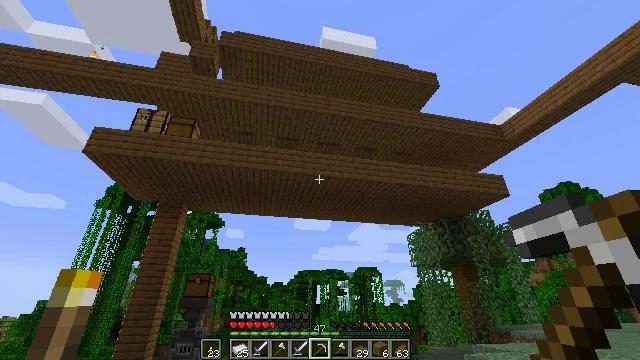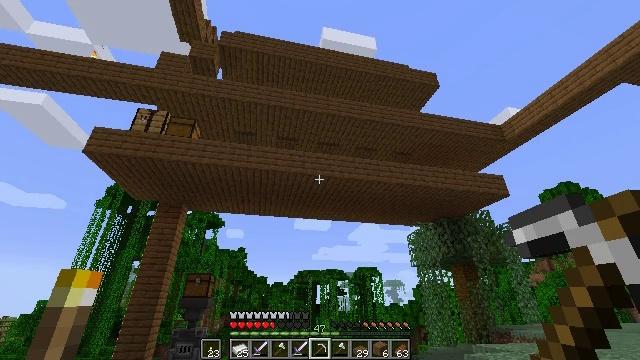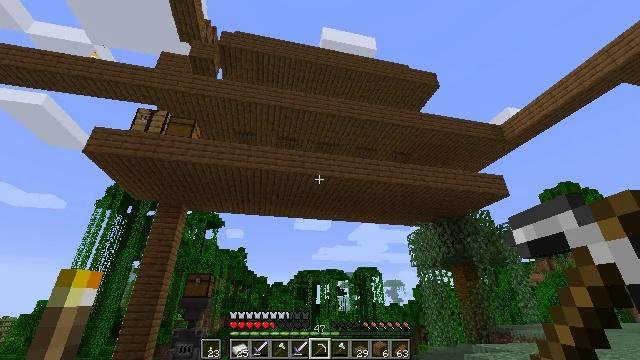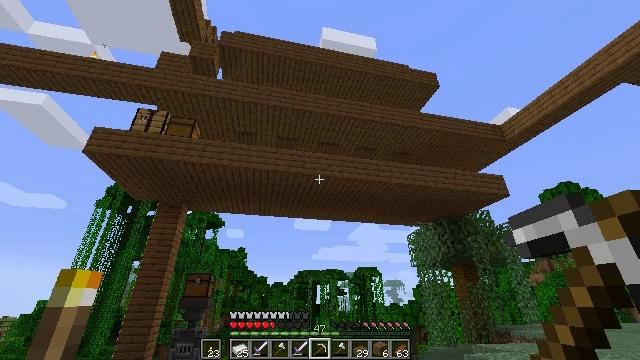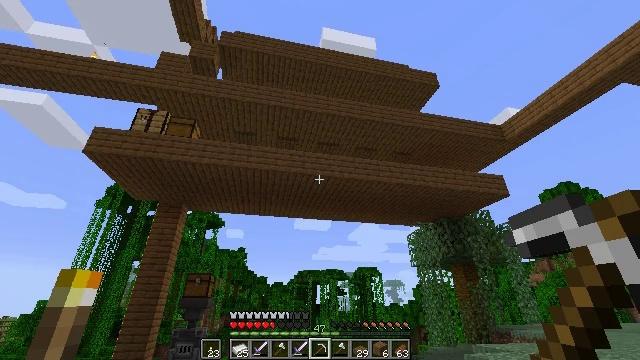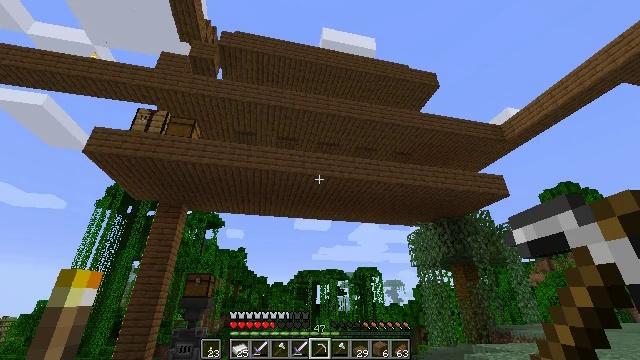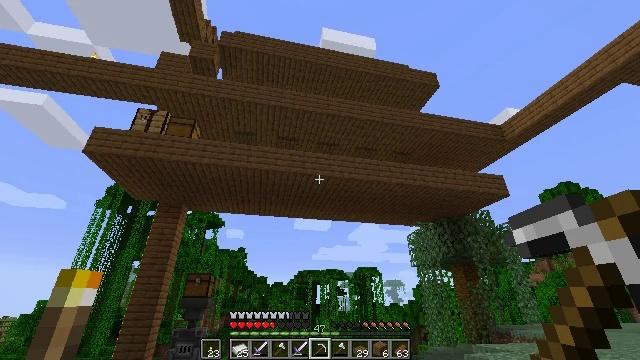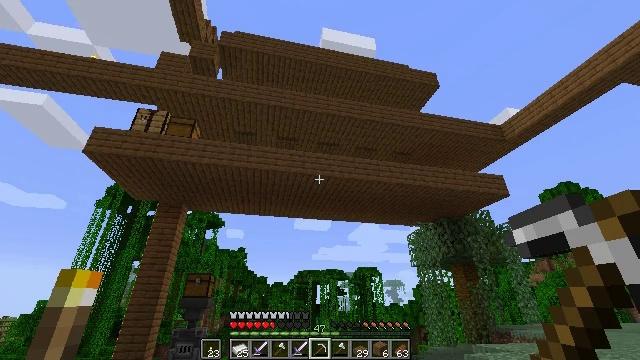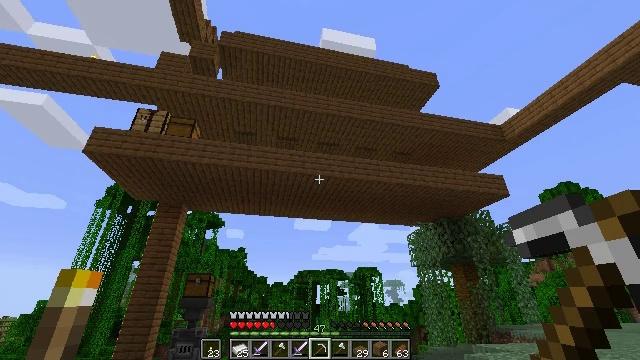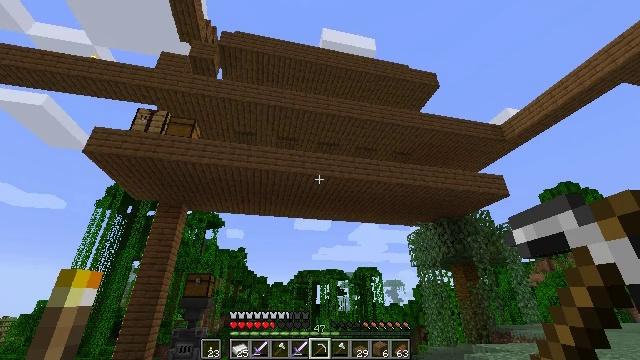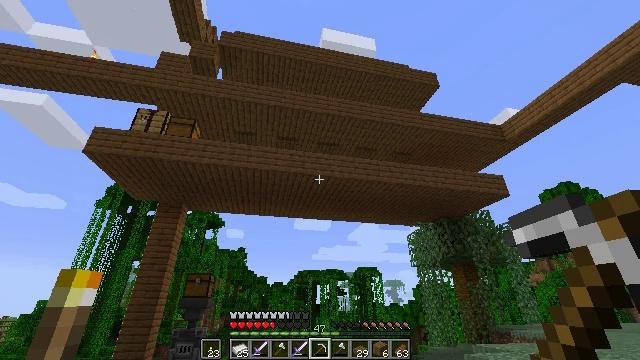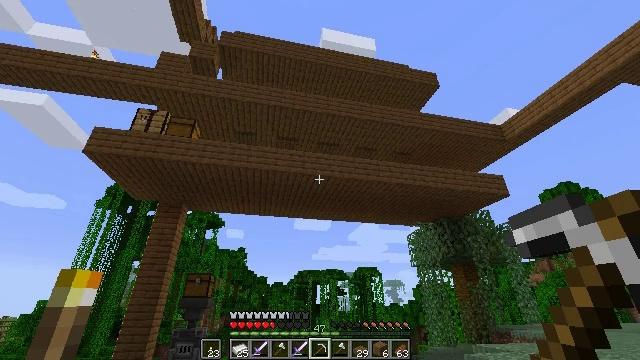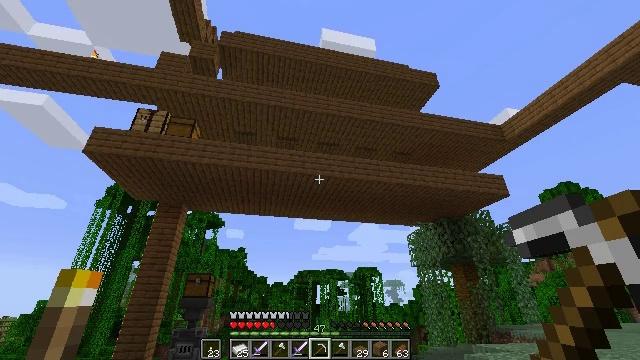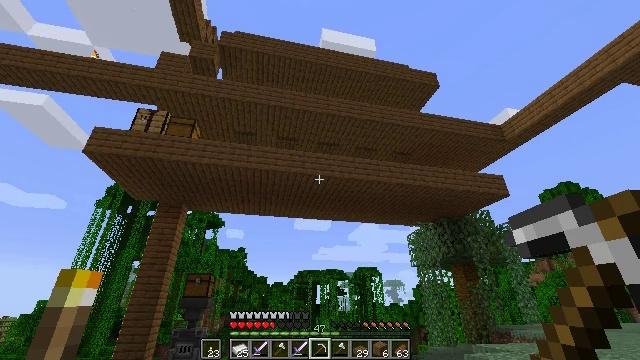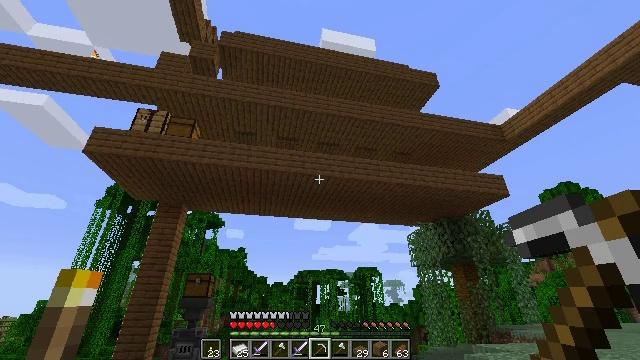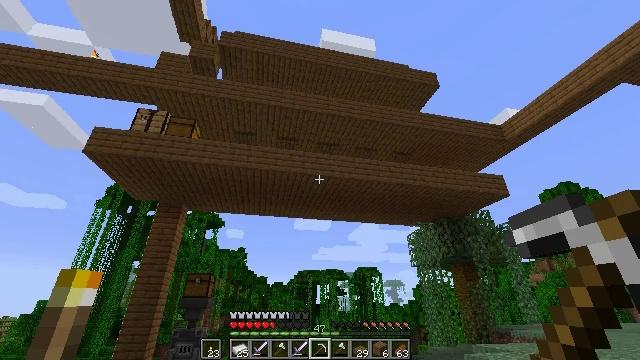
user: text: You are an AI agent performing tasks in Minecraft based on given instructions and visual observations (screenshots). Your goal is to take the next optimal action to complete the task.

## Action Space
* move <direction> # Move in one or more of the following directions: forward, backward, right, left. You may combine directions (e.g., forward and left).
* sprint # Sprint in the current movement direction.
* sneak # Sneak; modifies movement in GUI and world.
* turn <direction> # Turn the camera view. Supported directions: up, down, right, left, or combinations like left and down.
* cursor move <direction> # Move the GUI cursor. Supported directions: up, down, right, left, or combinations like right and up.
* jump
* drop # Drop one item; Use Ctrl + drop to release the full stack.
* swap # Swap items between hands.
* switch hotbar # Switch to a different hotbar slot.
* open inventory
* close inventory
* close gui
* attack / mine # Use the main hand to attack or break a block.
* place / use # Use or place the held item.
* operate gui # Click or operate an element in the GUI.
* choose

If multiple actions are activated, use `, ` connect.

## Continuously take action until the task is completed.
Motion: motion action
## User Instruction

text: Attack the spruce planks to recycle them.
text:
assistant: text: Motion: no_op
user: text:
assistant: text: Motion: no_op
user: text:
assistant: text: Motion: no_op
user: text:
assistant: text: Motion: no_op
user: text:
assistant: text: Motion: no_op
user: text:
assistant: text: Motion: no_op
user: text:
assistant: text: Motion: no_op
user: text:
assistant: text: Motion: no_op
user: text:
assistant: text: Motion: no_op
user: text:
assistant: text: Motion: no_op
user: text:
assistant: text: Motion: no_op
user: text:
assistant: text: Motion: no_op
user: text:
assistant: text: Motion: no_op
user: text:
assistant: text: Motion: no_op
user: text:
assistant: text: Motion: no_op
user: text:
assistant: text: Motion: no_op
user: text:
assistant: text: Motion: no_op
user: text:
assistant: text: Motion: no_op
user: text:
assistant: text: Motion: no_op
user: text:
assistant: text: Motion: no_op
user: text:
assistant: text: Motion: no_op
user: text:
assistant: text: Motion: no_op
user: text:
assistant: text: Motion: no_op
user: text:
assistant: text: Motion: no_op
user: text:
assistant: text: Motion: no_op
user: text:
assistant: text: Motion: no_op
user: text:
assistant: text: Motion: no_op
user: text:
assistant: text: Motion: no_op
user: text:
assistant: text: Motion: no_op
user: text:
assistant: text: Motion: no_op